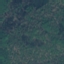
Land use / land cover: Forest